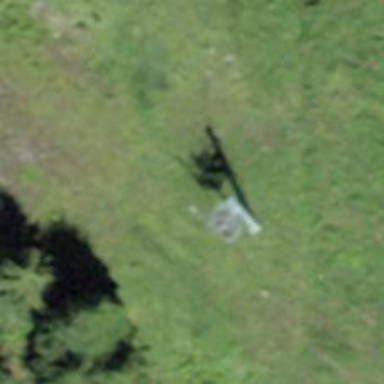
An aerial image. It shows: Pylon for aerialway.